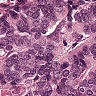
Metastatic tissue present: yes